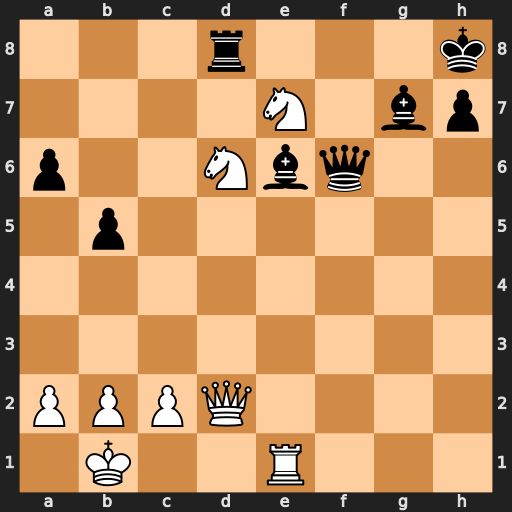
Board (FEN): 3r3k/4N1bp/p2Nbq2/1p6/8/8/PPPQ4/1K2R3
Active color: w
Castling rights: -
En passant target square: -
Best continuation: Nf7+ Qxf7 Qxd8+